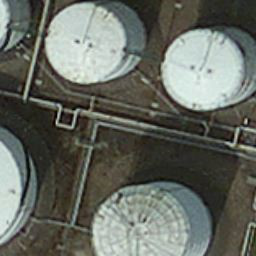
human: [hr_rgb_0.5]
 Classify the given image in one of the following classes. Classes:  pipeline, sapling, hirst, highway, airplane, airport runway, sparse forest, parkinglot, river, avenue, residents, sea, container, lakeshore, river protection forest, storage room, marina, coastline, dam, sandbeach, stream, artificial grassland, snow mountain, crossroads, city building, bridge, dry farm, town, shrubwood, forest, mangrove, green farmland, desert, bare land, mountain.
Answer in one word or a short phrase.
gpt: storage room